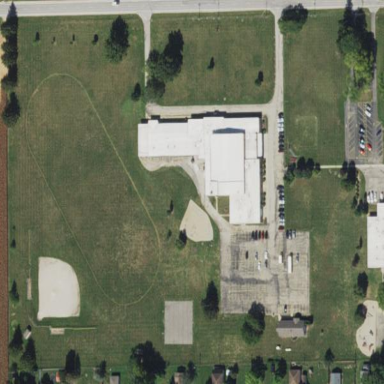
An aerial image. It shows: School.